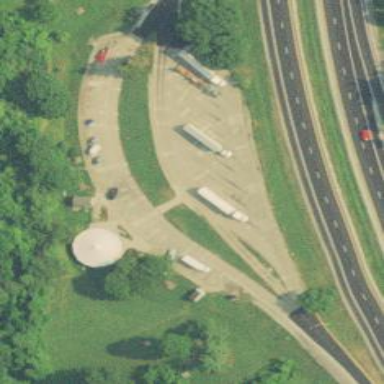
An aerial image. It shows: Rest area along the road.